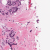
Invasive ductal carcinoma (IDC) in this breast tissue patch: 0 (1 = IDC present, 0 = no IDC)